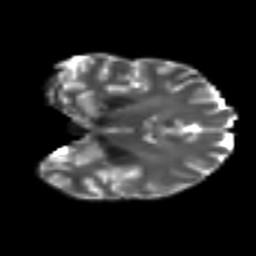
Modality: T2w
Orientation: coronal
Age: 33
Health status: ill
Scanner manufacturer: philips
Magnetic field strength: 3 T
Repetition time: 9 s
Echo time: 0.127 s